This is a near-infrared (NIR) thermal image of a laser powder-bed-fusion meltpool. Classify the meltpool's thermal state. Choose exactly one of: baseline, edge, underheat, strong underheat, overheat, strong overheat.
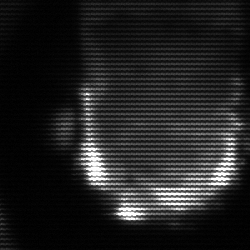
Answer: baseline